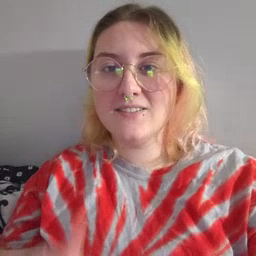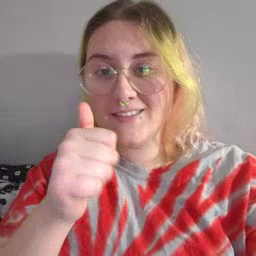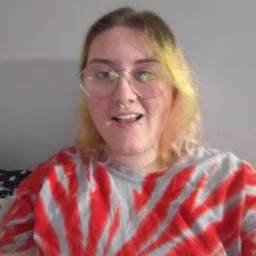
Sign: yourself